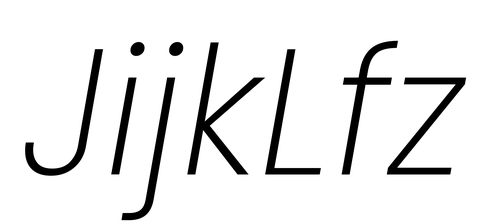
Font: Poppins-ExtraLightItalic